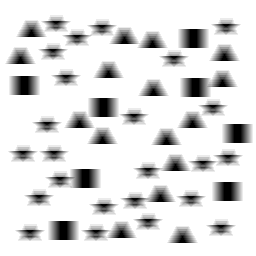
Squares: 8
Triangles: 16
Stars: 24
Total shapes: 48